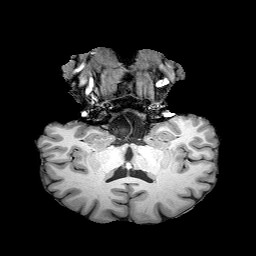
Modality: T1w
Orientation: sagittal
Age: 53
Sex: male
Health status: healthy